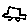
Label: car